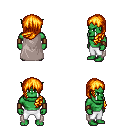
a pixel art fantasy rpg character, male body template, orc, green skin, gray cape, white pants, light blonde left-swept hairstyle, leather bracers, four views (front, back, left, right), 2x2 character sprite sheet, small pixel art, hard edges, no anti-aliasing